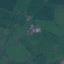
Label: Pasture